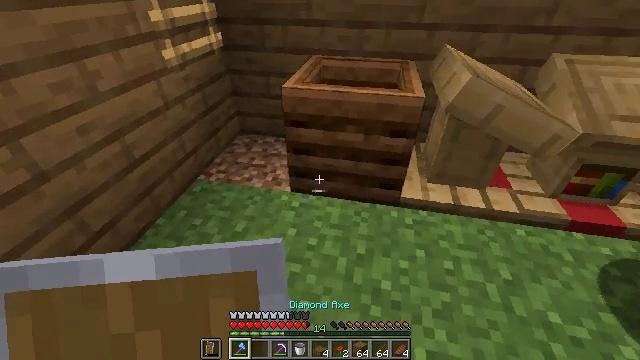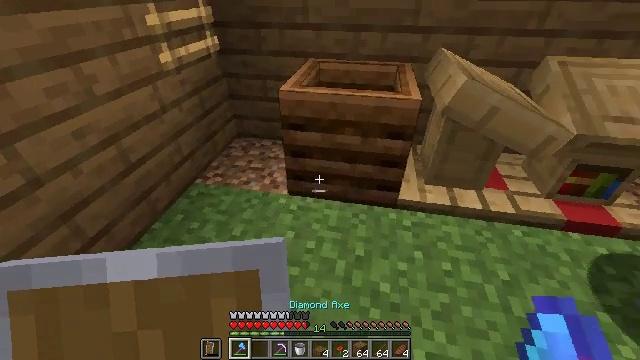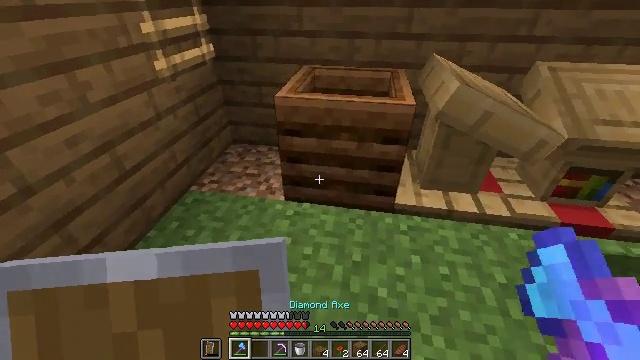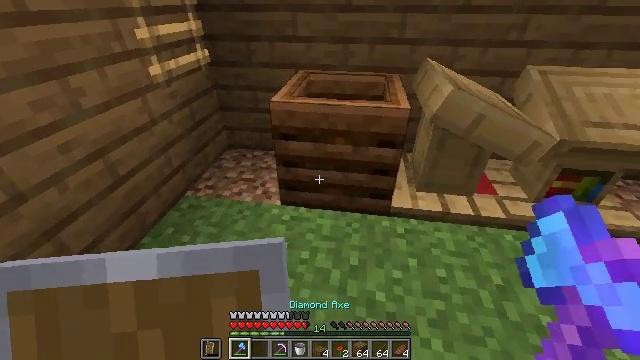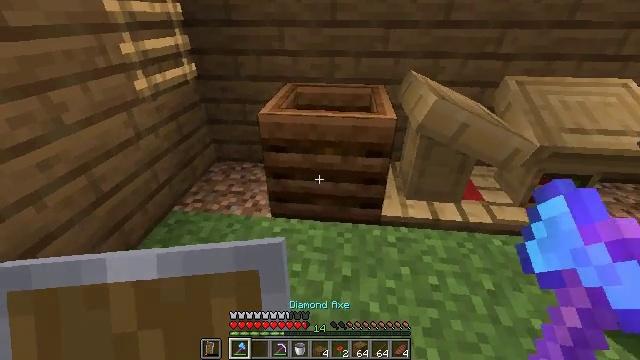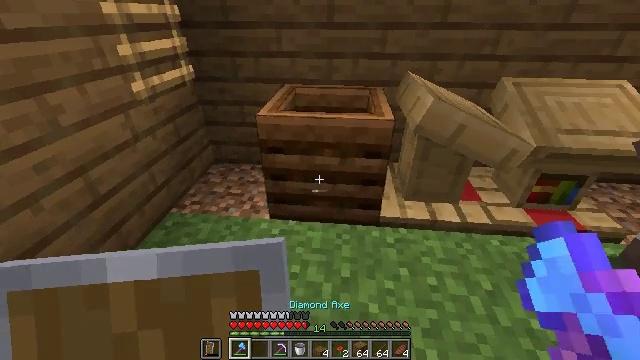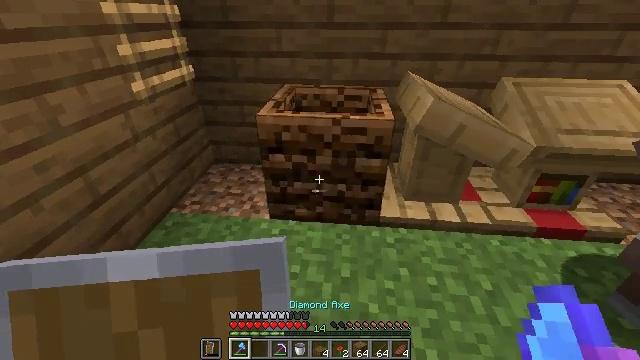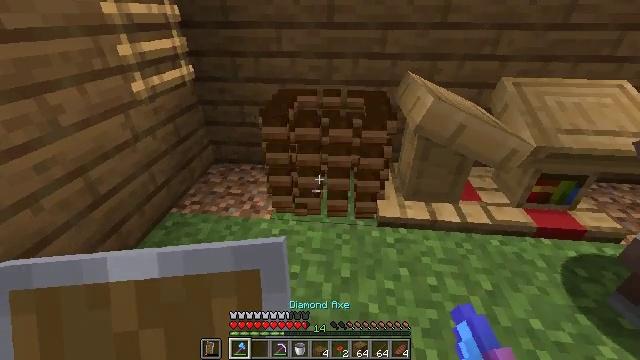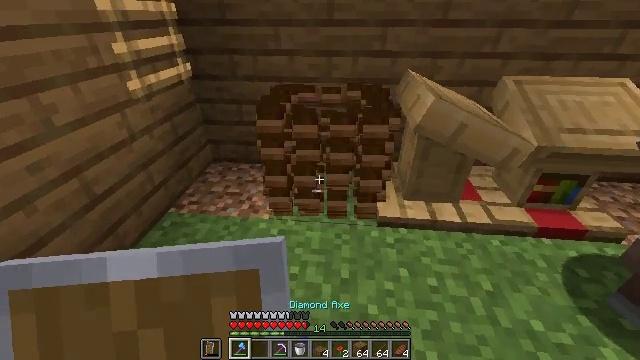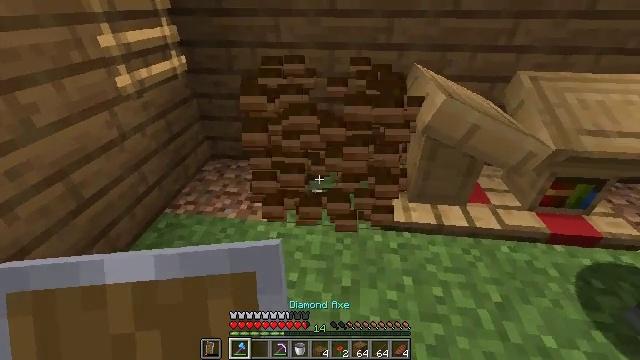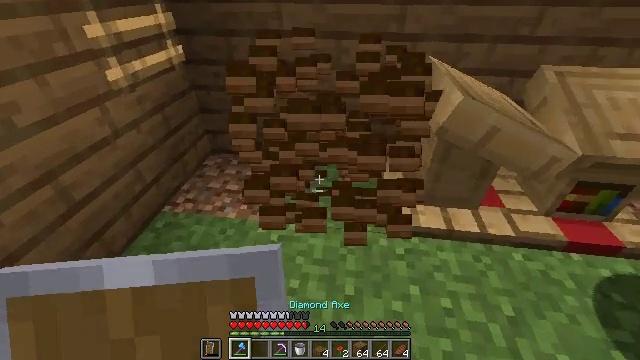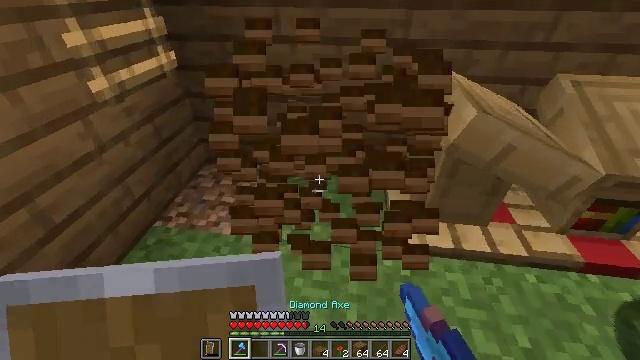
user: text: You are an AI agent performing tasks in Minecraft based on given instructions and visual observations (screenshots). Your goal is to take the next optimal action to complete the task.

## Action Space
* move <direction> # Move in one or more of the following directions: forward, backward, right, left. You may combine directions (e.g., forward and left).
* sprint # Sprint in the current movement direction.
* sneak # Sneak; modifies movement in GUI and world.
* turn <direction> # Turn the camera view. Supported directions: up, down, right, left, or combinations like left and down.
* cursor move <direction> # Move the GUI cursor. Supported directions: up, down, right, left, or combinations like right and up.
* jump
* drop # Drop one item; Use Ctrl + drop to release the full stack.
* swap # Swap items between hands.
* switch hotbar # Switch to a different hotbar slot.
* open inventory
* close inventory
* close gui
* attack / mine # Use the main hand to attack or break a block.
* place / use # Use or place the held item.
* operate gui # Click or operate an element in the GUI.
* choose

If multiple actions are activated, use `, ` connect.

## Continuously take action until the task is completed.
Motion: motion action
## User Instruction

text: Break the composter to recycle it.
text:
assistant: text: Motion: no_op
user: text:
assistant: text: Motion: turn right and up
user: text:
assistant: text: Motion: turn right
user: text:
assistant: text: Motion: turn right and up
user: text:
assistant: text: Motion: no_op
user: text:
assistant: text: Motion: attack / mine
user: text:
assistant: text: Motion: attack / mine
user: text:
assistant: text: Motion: move forward, attack / mine
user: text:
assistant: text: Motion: move forward, turn down, attack / mine
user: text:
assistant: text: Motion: move forward, turn left and down, attack / mine
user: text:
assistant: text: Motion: move forward, attack / mine
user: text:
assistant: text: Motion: attack / mine